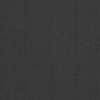
Label: dusty